Question: I'm Getting Error in Swift UI Code That
1)Protocol type 'Any' cannot conform to 'View' because only concrete types can conform to protocols
2)Value of type 'Text' has no member 'color'
Can anyone find the Solution?

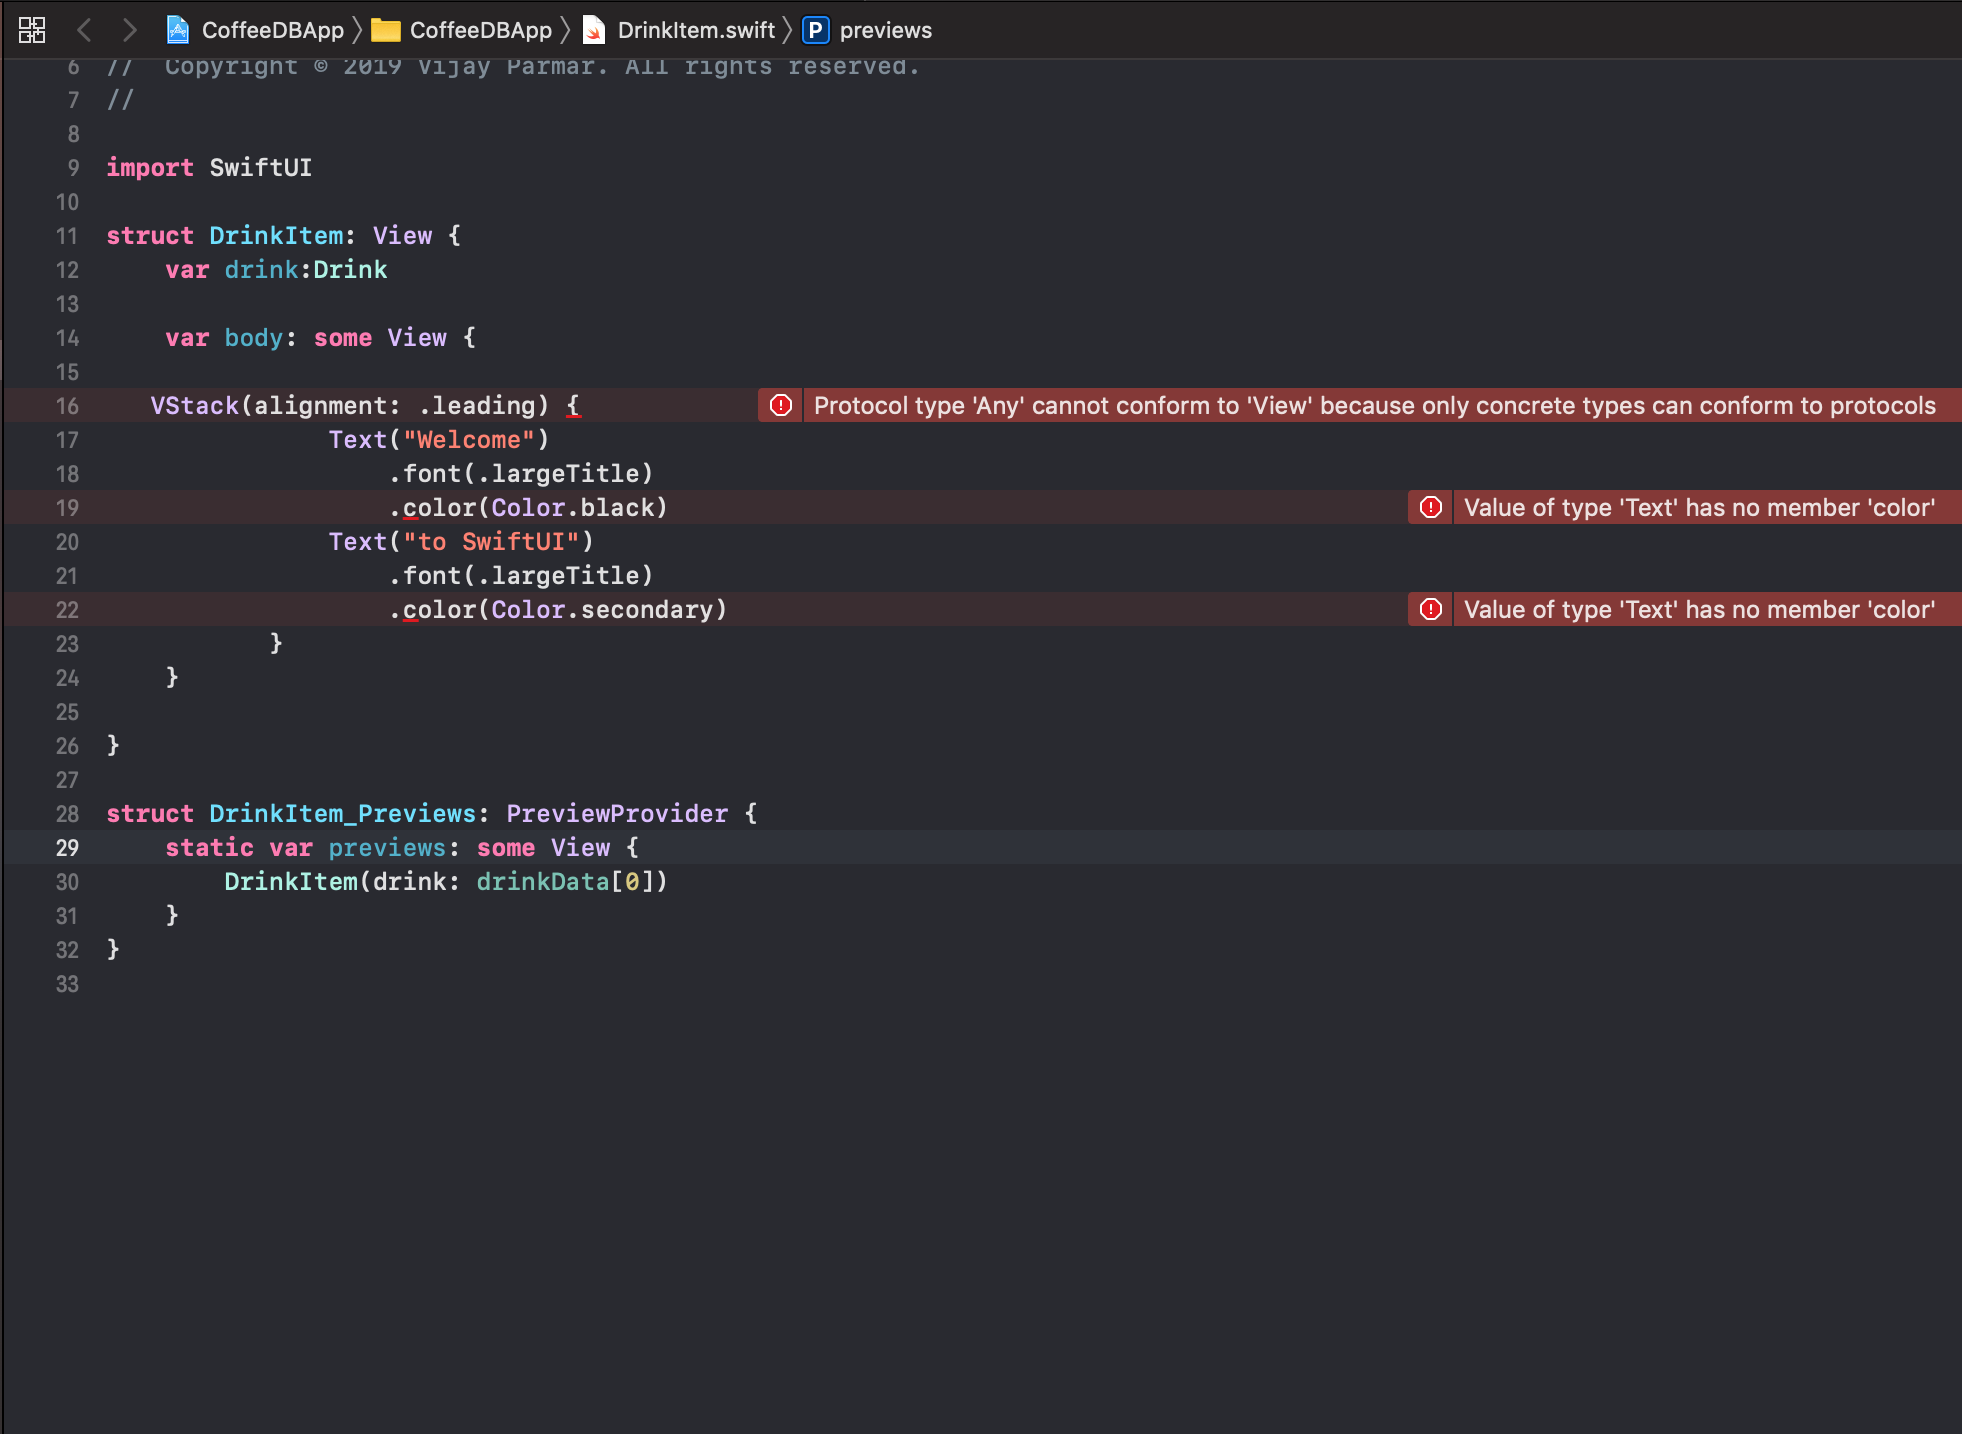
Answer: There is No such a modifier as 'color()'. Use 'foregroundColor()':
'''
Text("Hello world")
.foregroundColor(.red)
'''